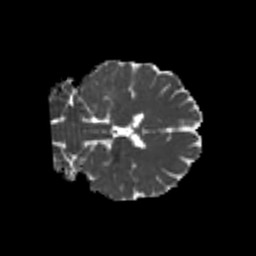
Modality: MD
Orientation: coronal
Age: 20
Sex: female
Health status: healthy
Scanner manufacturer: philips
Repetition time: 7.395 s
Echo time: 0.08599 s